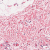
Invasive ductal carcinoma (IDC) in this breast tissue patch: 0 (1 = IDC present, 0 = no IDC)